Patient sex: M
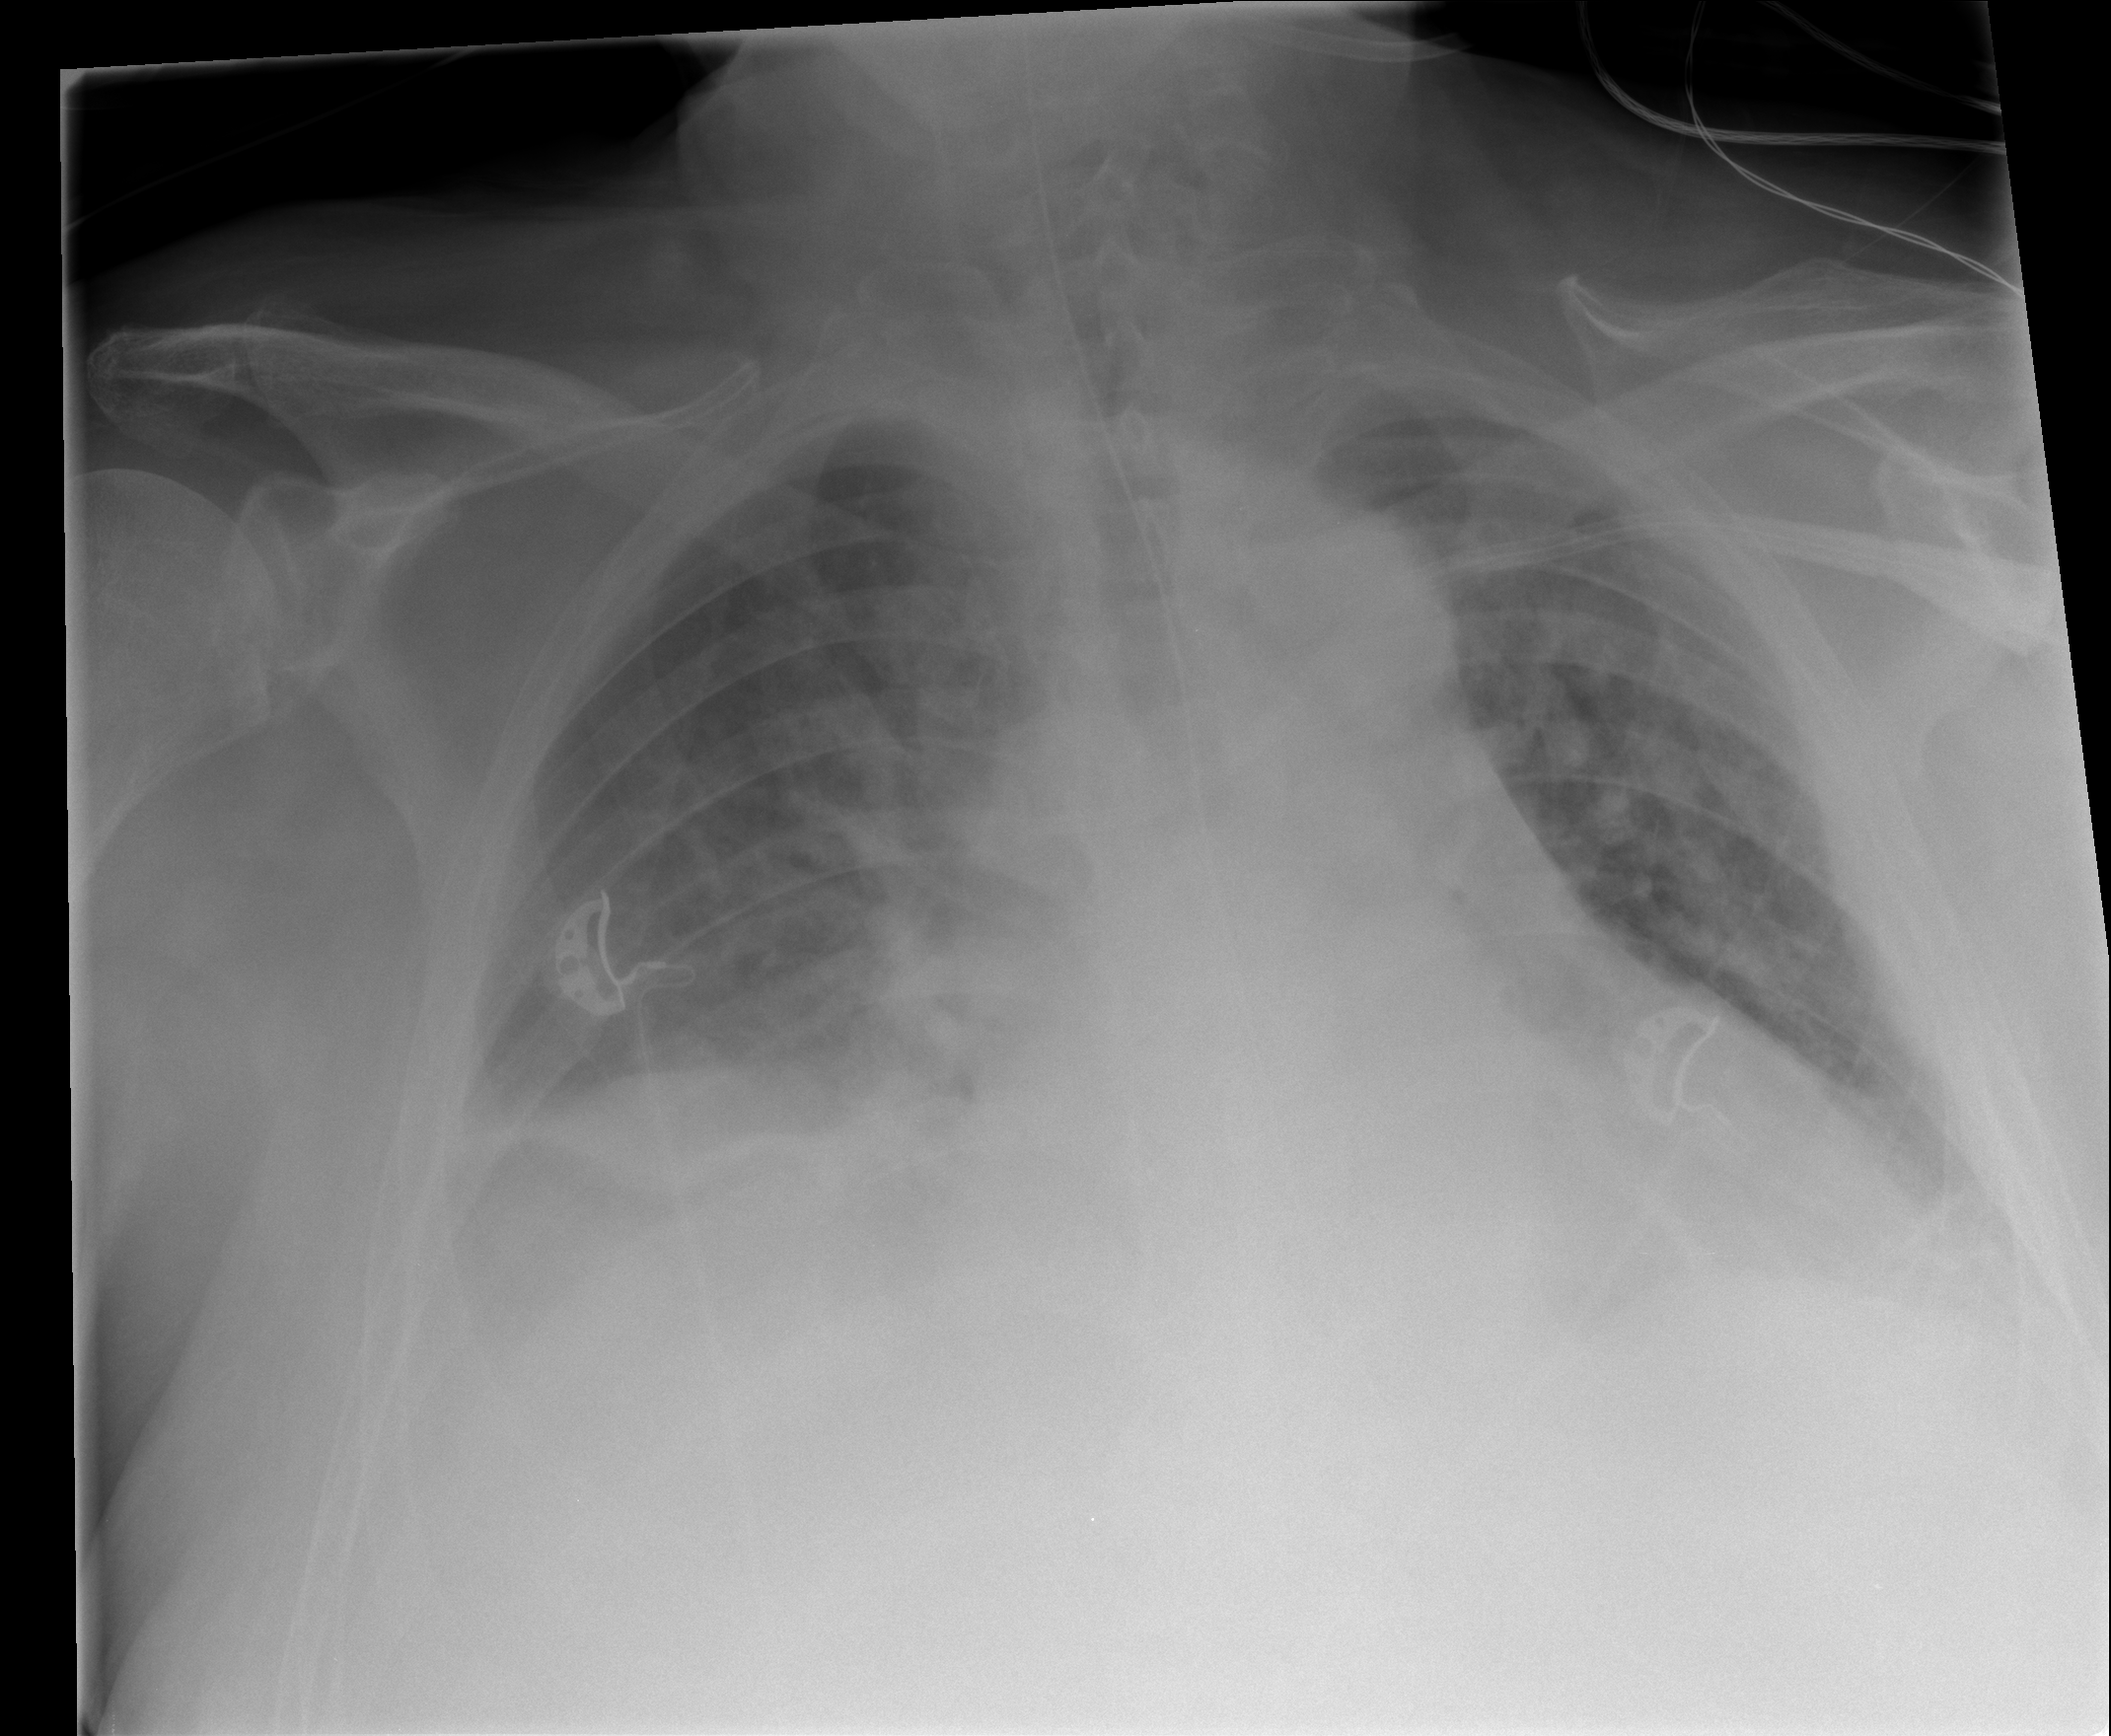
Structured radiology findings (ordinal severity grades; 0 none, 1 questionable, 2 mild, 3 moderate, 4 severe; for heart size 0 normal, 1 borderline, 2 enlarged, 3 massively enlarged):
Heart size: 2
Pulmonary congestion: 2
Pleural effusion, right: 3
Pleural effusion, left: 2
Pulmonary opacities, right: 2
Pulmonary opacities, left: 2
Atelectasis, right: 2
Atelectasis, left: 2